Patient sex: F
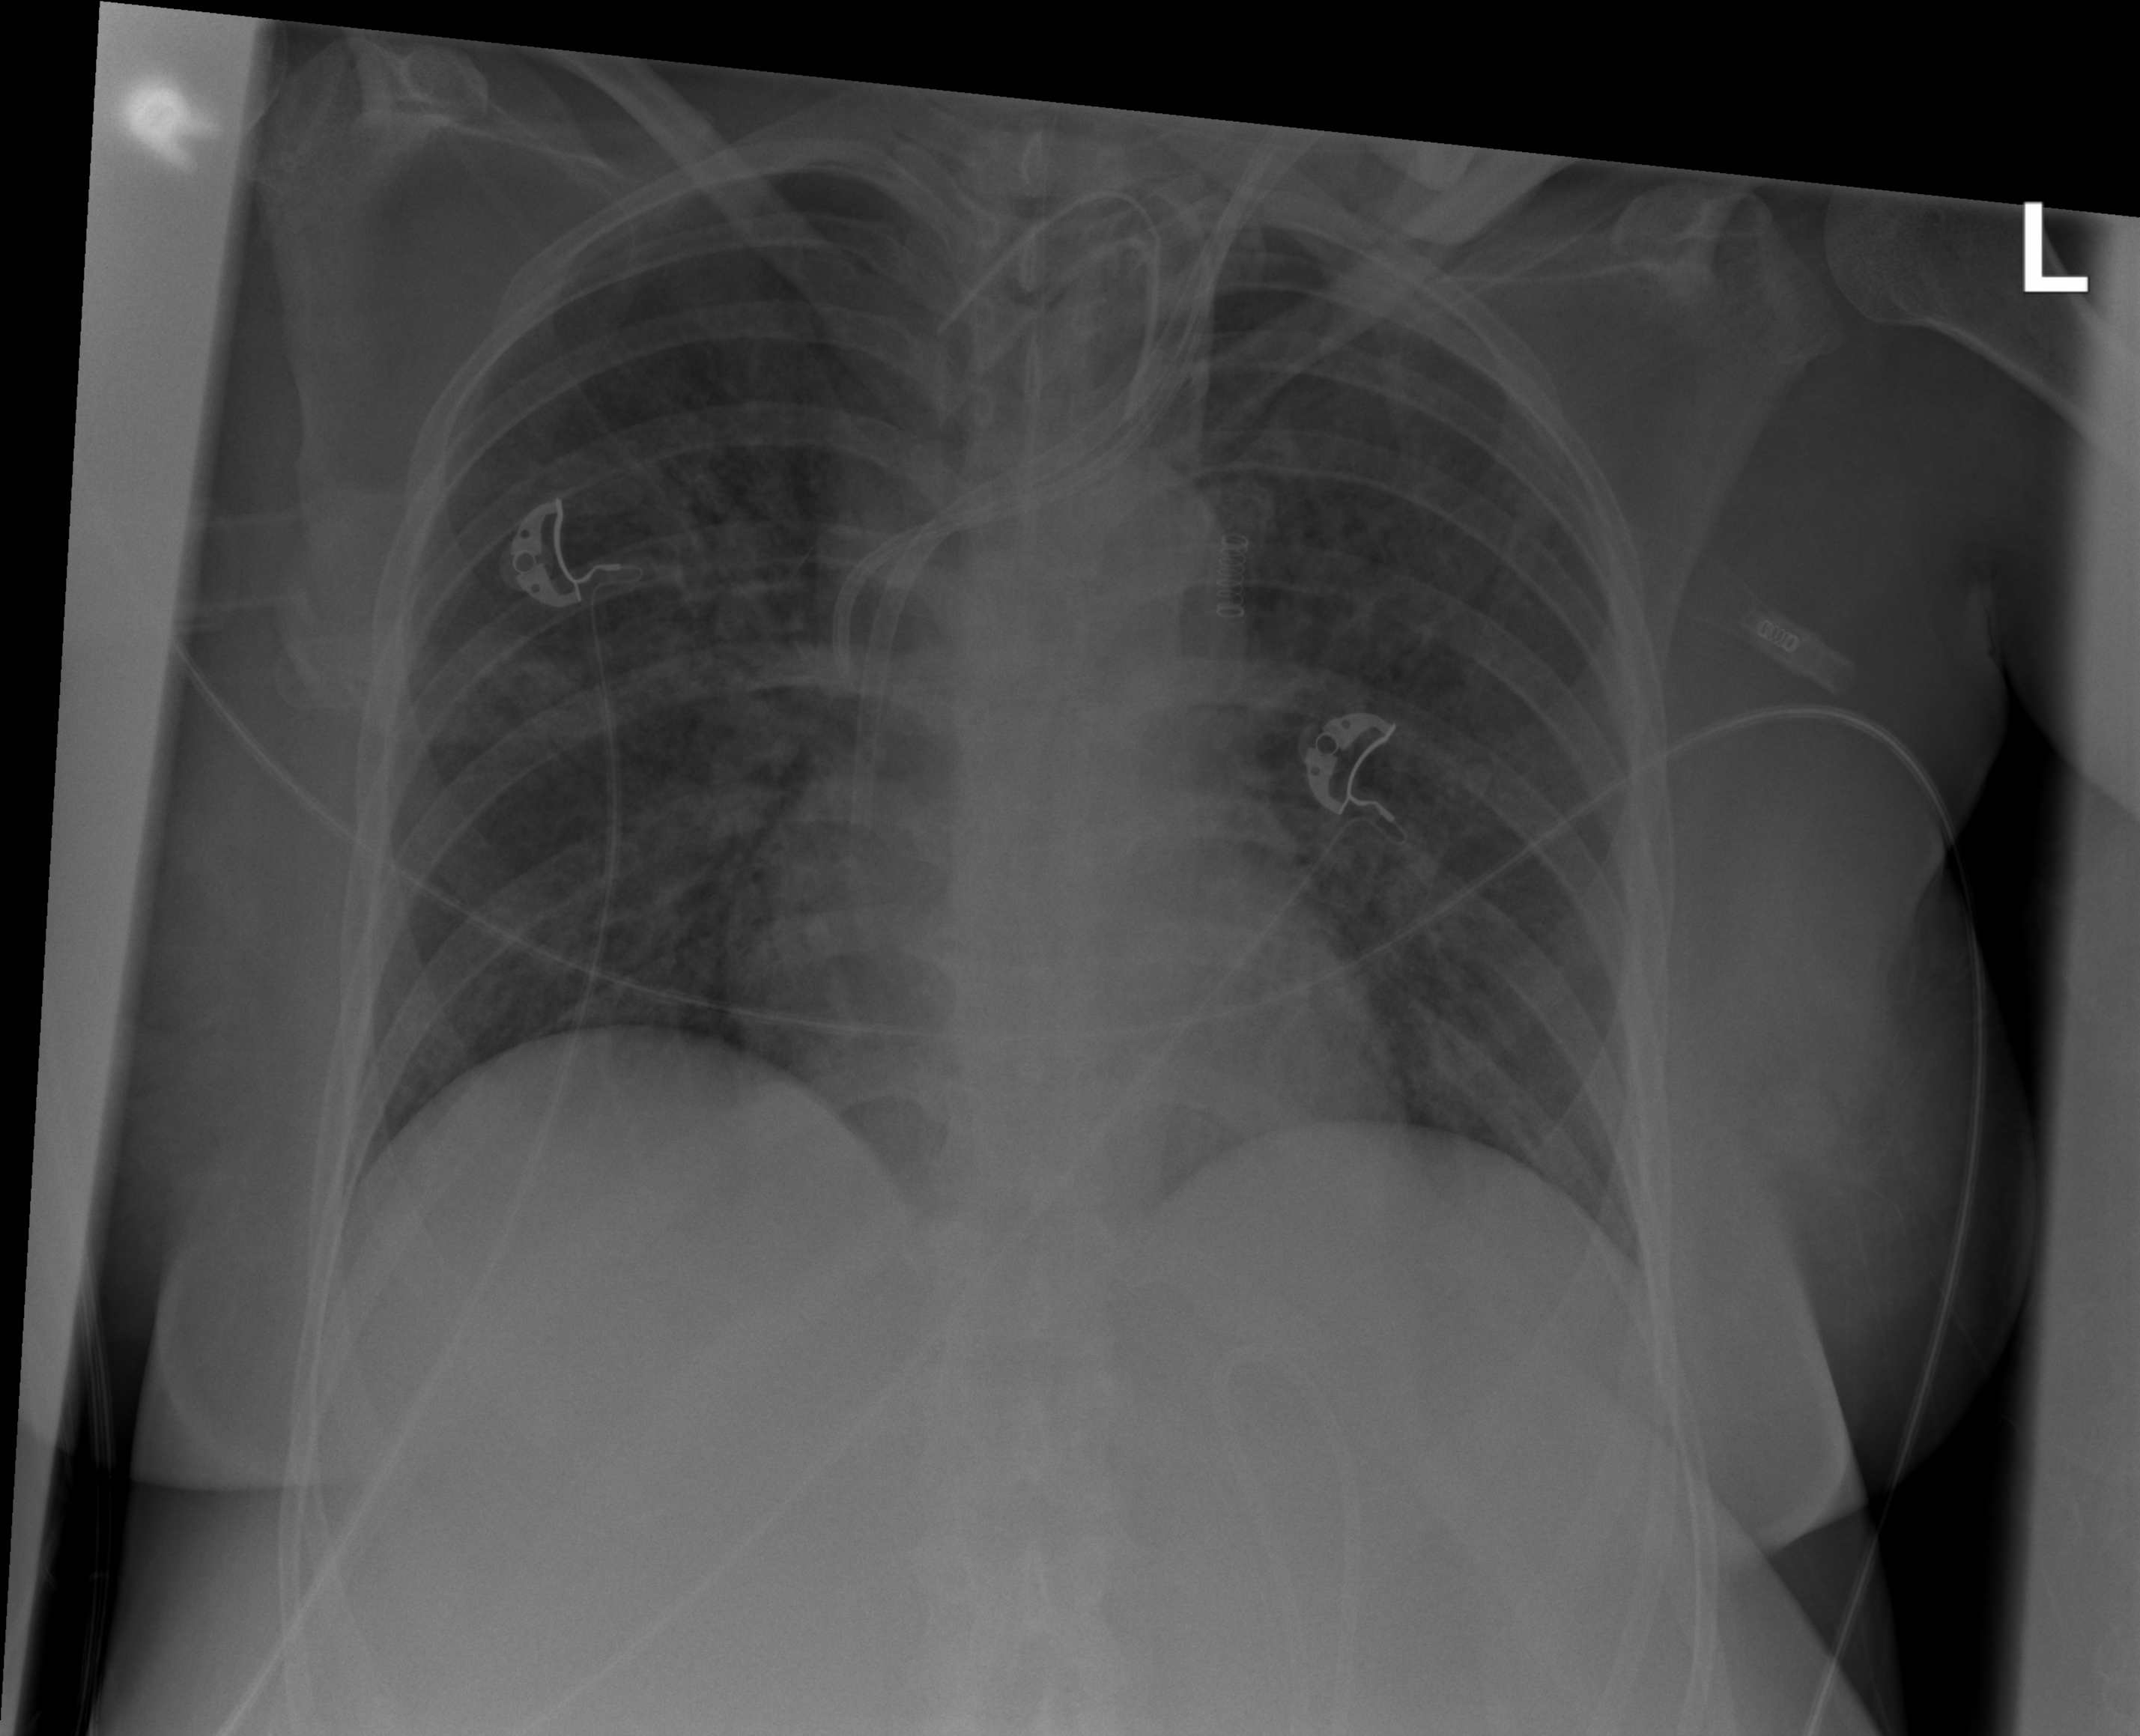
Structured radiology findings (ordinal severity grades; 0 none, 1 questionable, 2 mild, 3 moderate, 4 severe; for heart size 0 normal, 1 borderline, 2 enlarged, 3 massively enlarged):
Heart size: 0
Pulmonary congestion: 2
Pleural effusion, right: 0
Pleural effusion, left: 0
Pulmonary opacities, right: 2
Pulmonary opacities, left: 2
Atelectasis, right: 2
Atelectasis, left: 2